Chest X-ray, PA view. Patient: 53 years old, sex F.
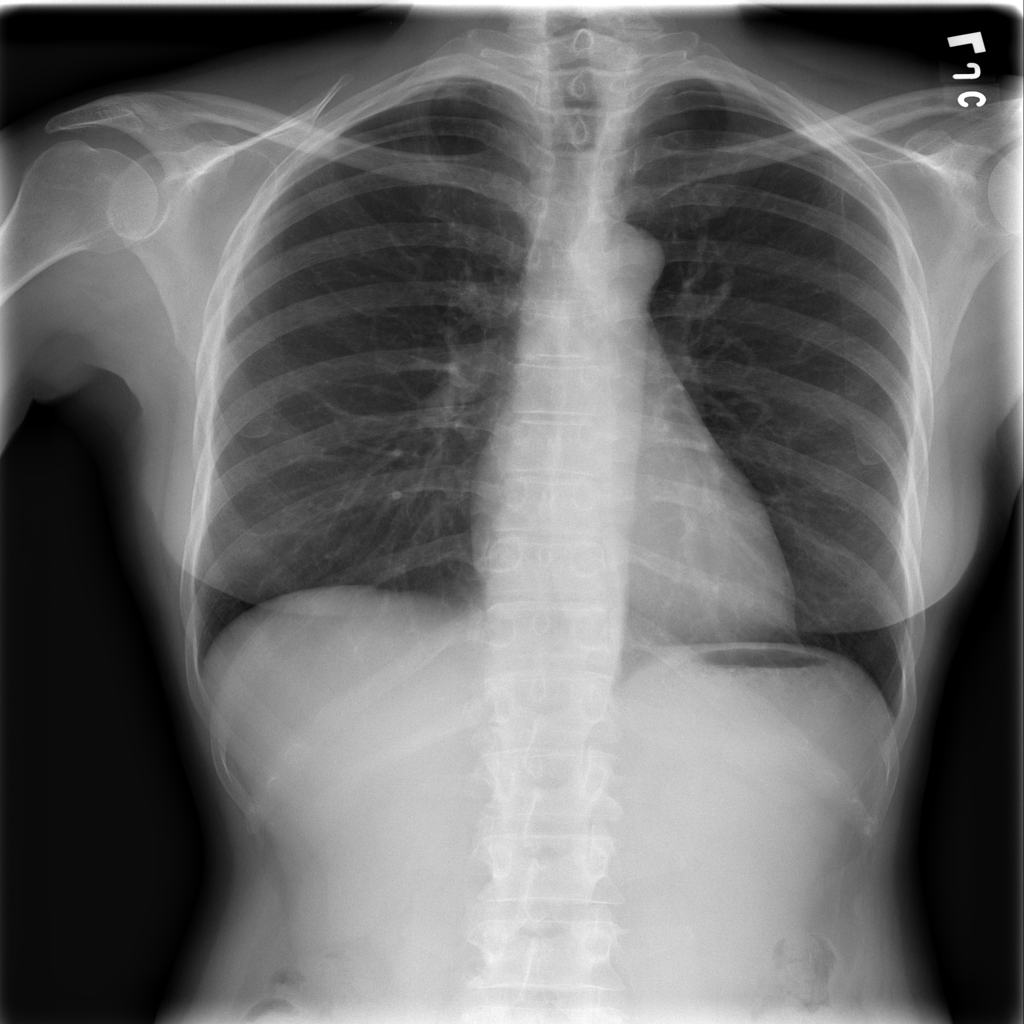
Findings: No Finding